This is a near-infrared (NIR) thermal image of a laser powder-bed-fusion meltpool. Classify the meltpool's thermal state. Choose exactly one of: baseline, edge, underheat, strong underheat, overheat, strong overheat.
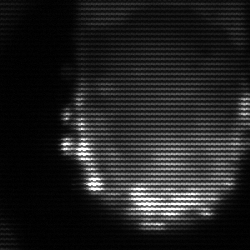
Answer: baseline